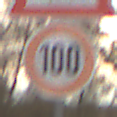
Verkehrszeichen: Geschwindigkeit100
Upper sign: KreuzungOderEinmuendung
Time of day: MorningAfternoon
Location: Outdoor (Nature)
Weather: Overcast
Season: NotSpecified
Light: Natural